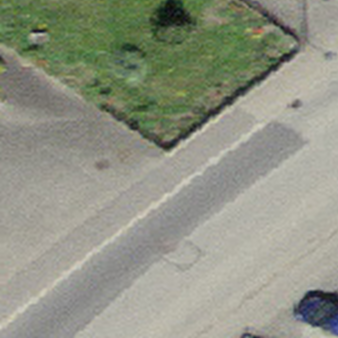
Label: other